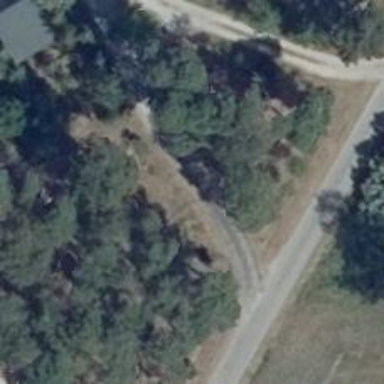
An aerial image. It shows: Sandy track road.